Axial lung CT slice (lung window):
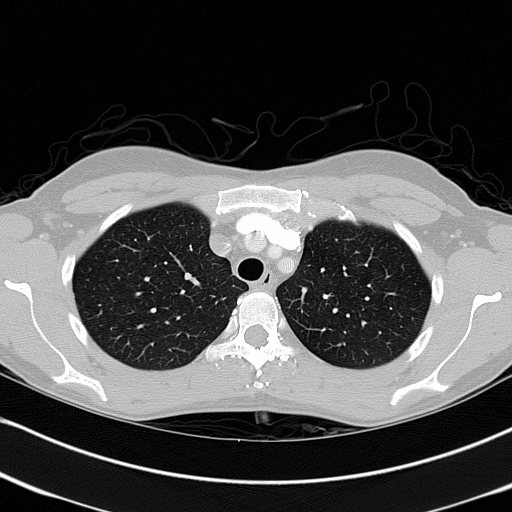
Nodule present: no